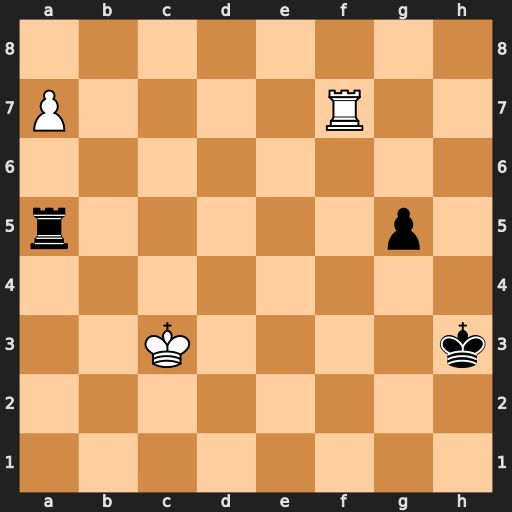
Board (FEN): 8/P4R2/8/r5p1/8/2K4k/8/8
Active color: w
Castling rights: -
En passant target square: -
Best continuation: Kb4 Ra6 Rf3+ Kh2 Ra3 Rxa7 Rxa7 g4 Rh7+ Kg2 Kc3 g3 Kd2